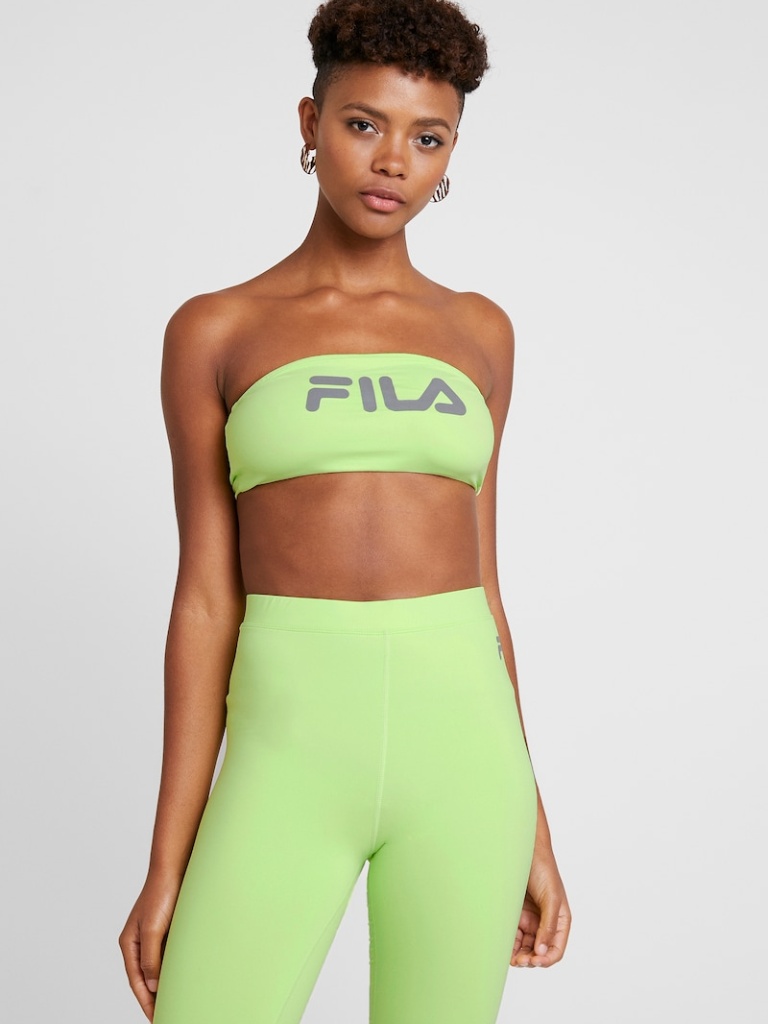
cotton tight sleeveless cropped length Fully Tucked in strapless tube